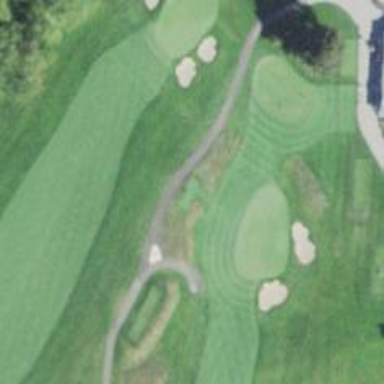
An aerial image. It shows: Path for both roads and golfers.